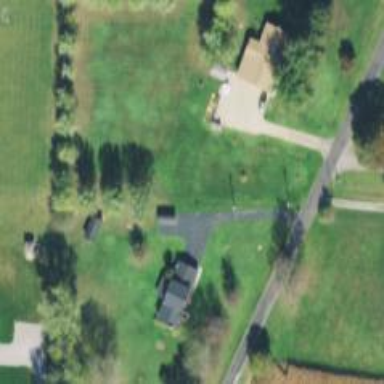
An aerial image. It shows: Driveway.